Interaction volume radius: 10 \u00c5
Interaction volume height: 45 \u00c5
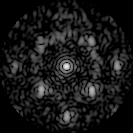
Disorder parameter: 0.4068